Interaction volume radius: 10 \u00c5
Interaction volume height: 10 \u00c5
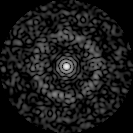
Disorder parameter: 0.8285